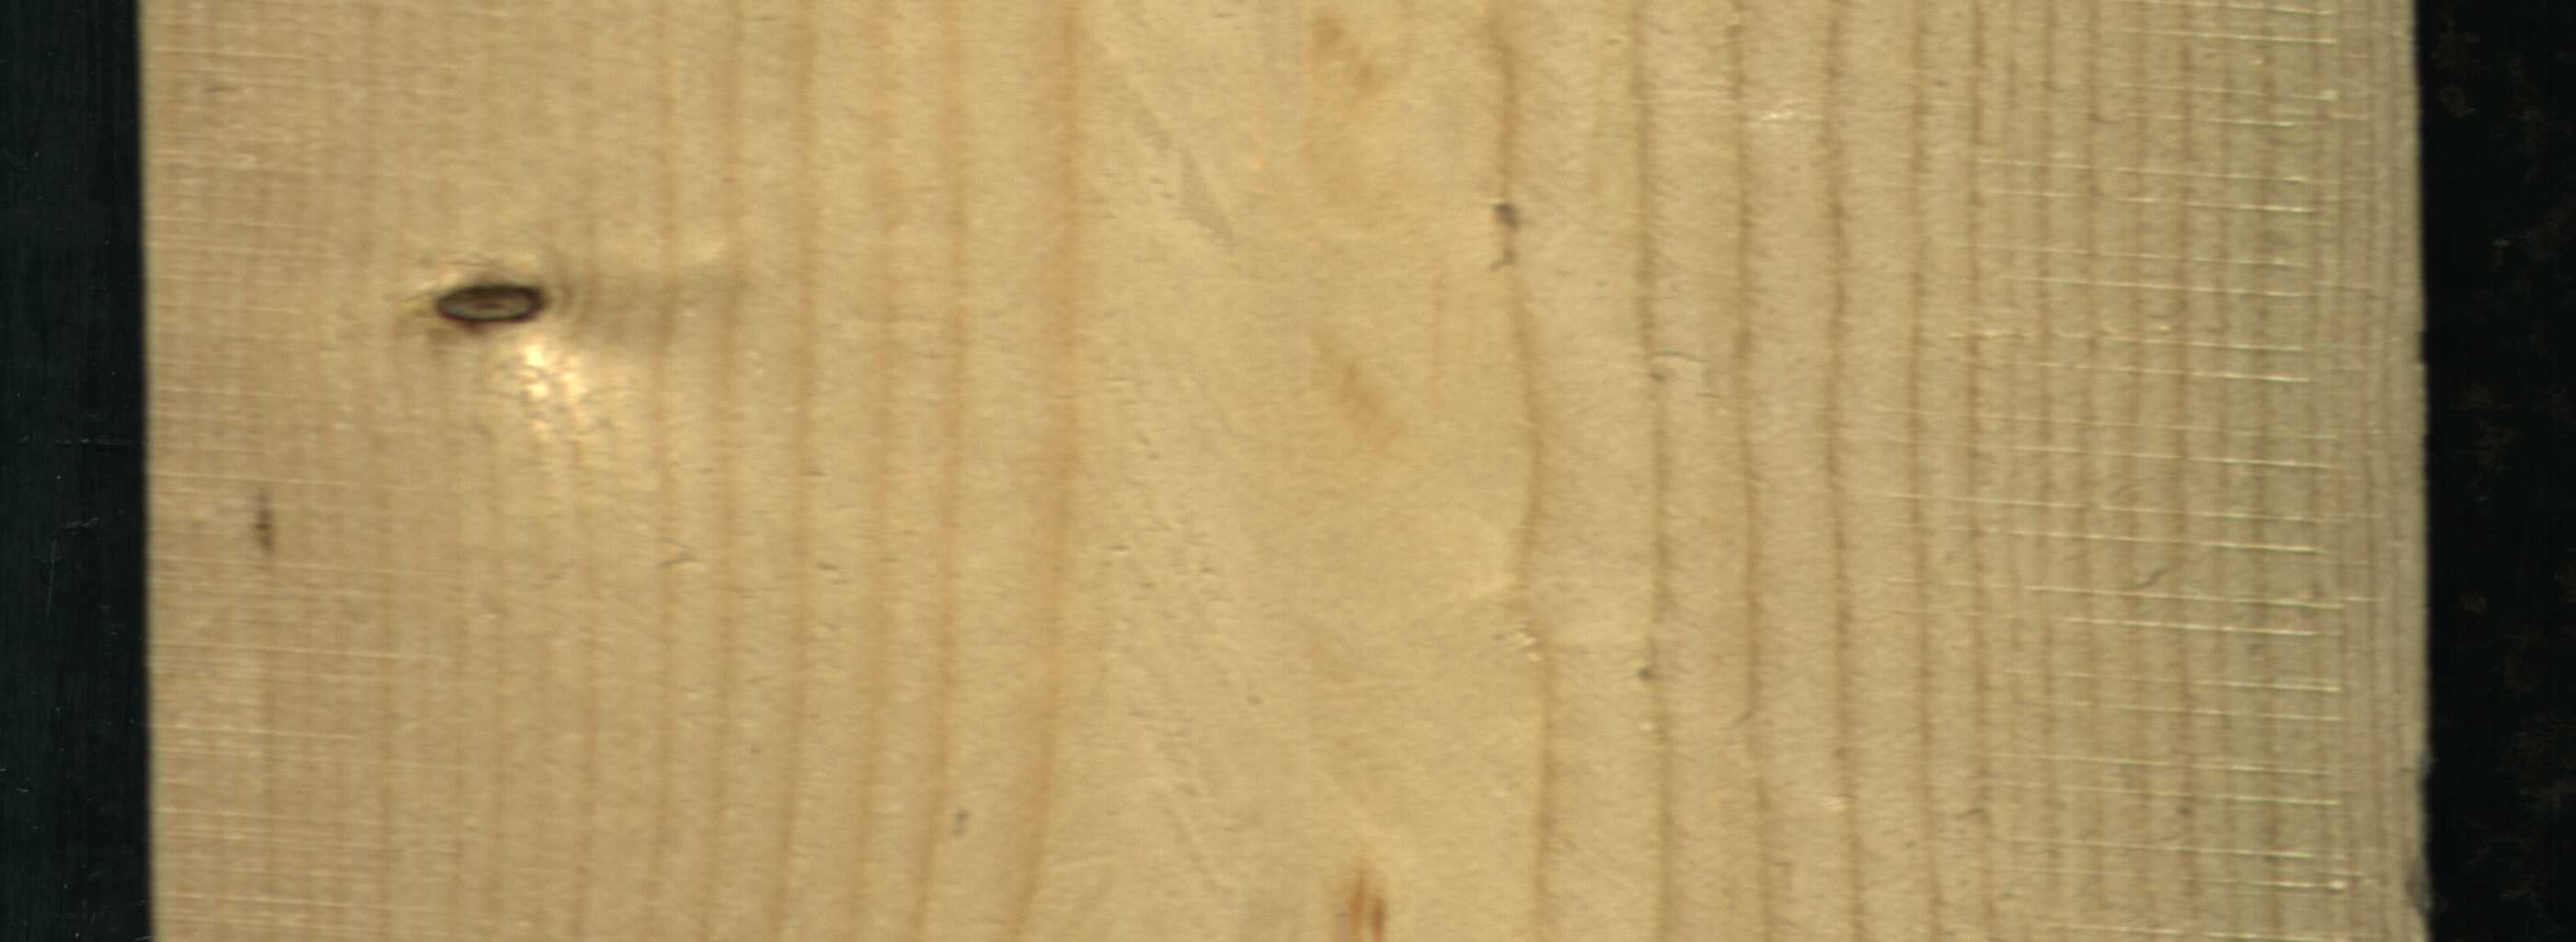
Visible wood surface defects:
Dead_Knot